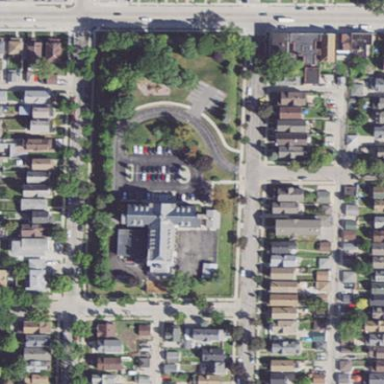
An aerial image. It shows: School.